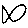
Label: fish